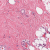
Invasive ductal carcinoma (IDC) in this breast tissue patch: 0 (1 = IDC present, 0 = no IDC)